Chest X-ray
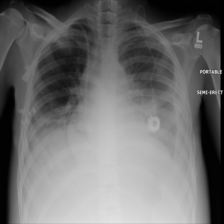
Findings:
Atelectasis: negative
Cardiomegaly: negative
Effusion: positive
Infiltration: negative
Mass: negative
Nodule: negative
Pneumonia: negative
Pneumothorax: negative
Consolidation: positive
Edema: negative
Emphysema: negative
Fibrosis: negative
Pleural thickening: negative
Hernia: negative